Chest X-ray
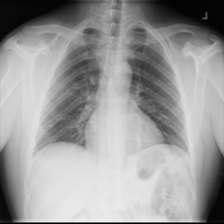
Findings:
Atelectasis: negative
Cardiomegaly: negative
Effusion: negative
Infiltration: negative
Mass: negative
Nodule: negative
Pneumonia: negative
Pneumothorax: negative
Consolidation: negative
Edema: negative
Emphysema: negative
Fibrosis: negative
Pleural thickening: negative
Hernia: negative